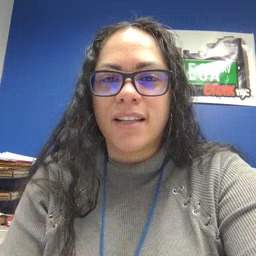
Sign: snack